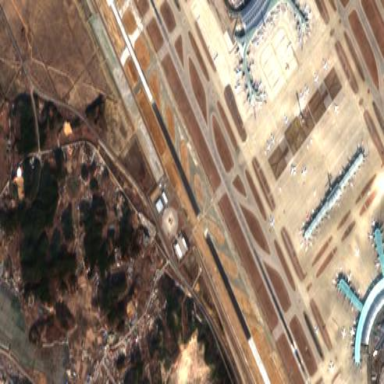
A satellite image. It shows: Asphalt runway at the airport.